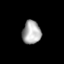
Tissue: lung
Cell type: Endothelial cells
Senescence score: 0.2374
Nuclear area (px): 423
Mean DAPI intensity: 171.288